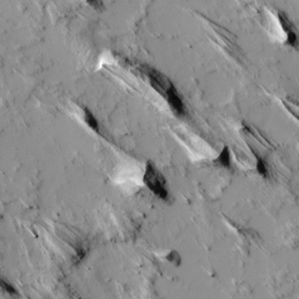
Label: non_frost